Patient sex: M
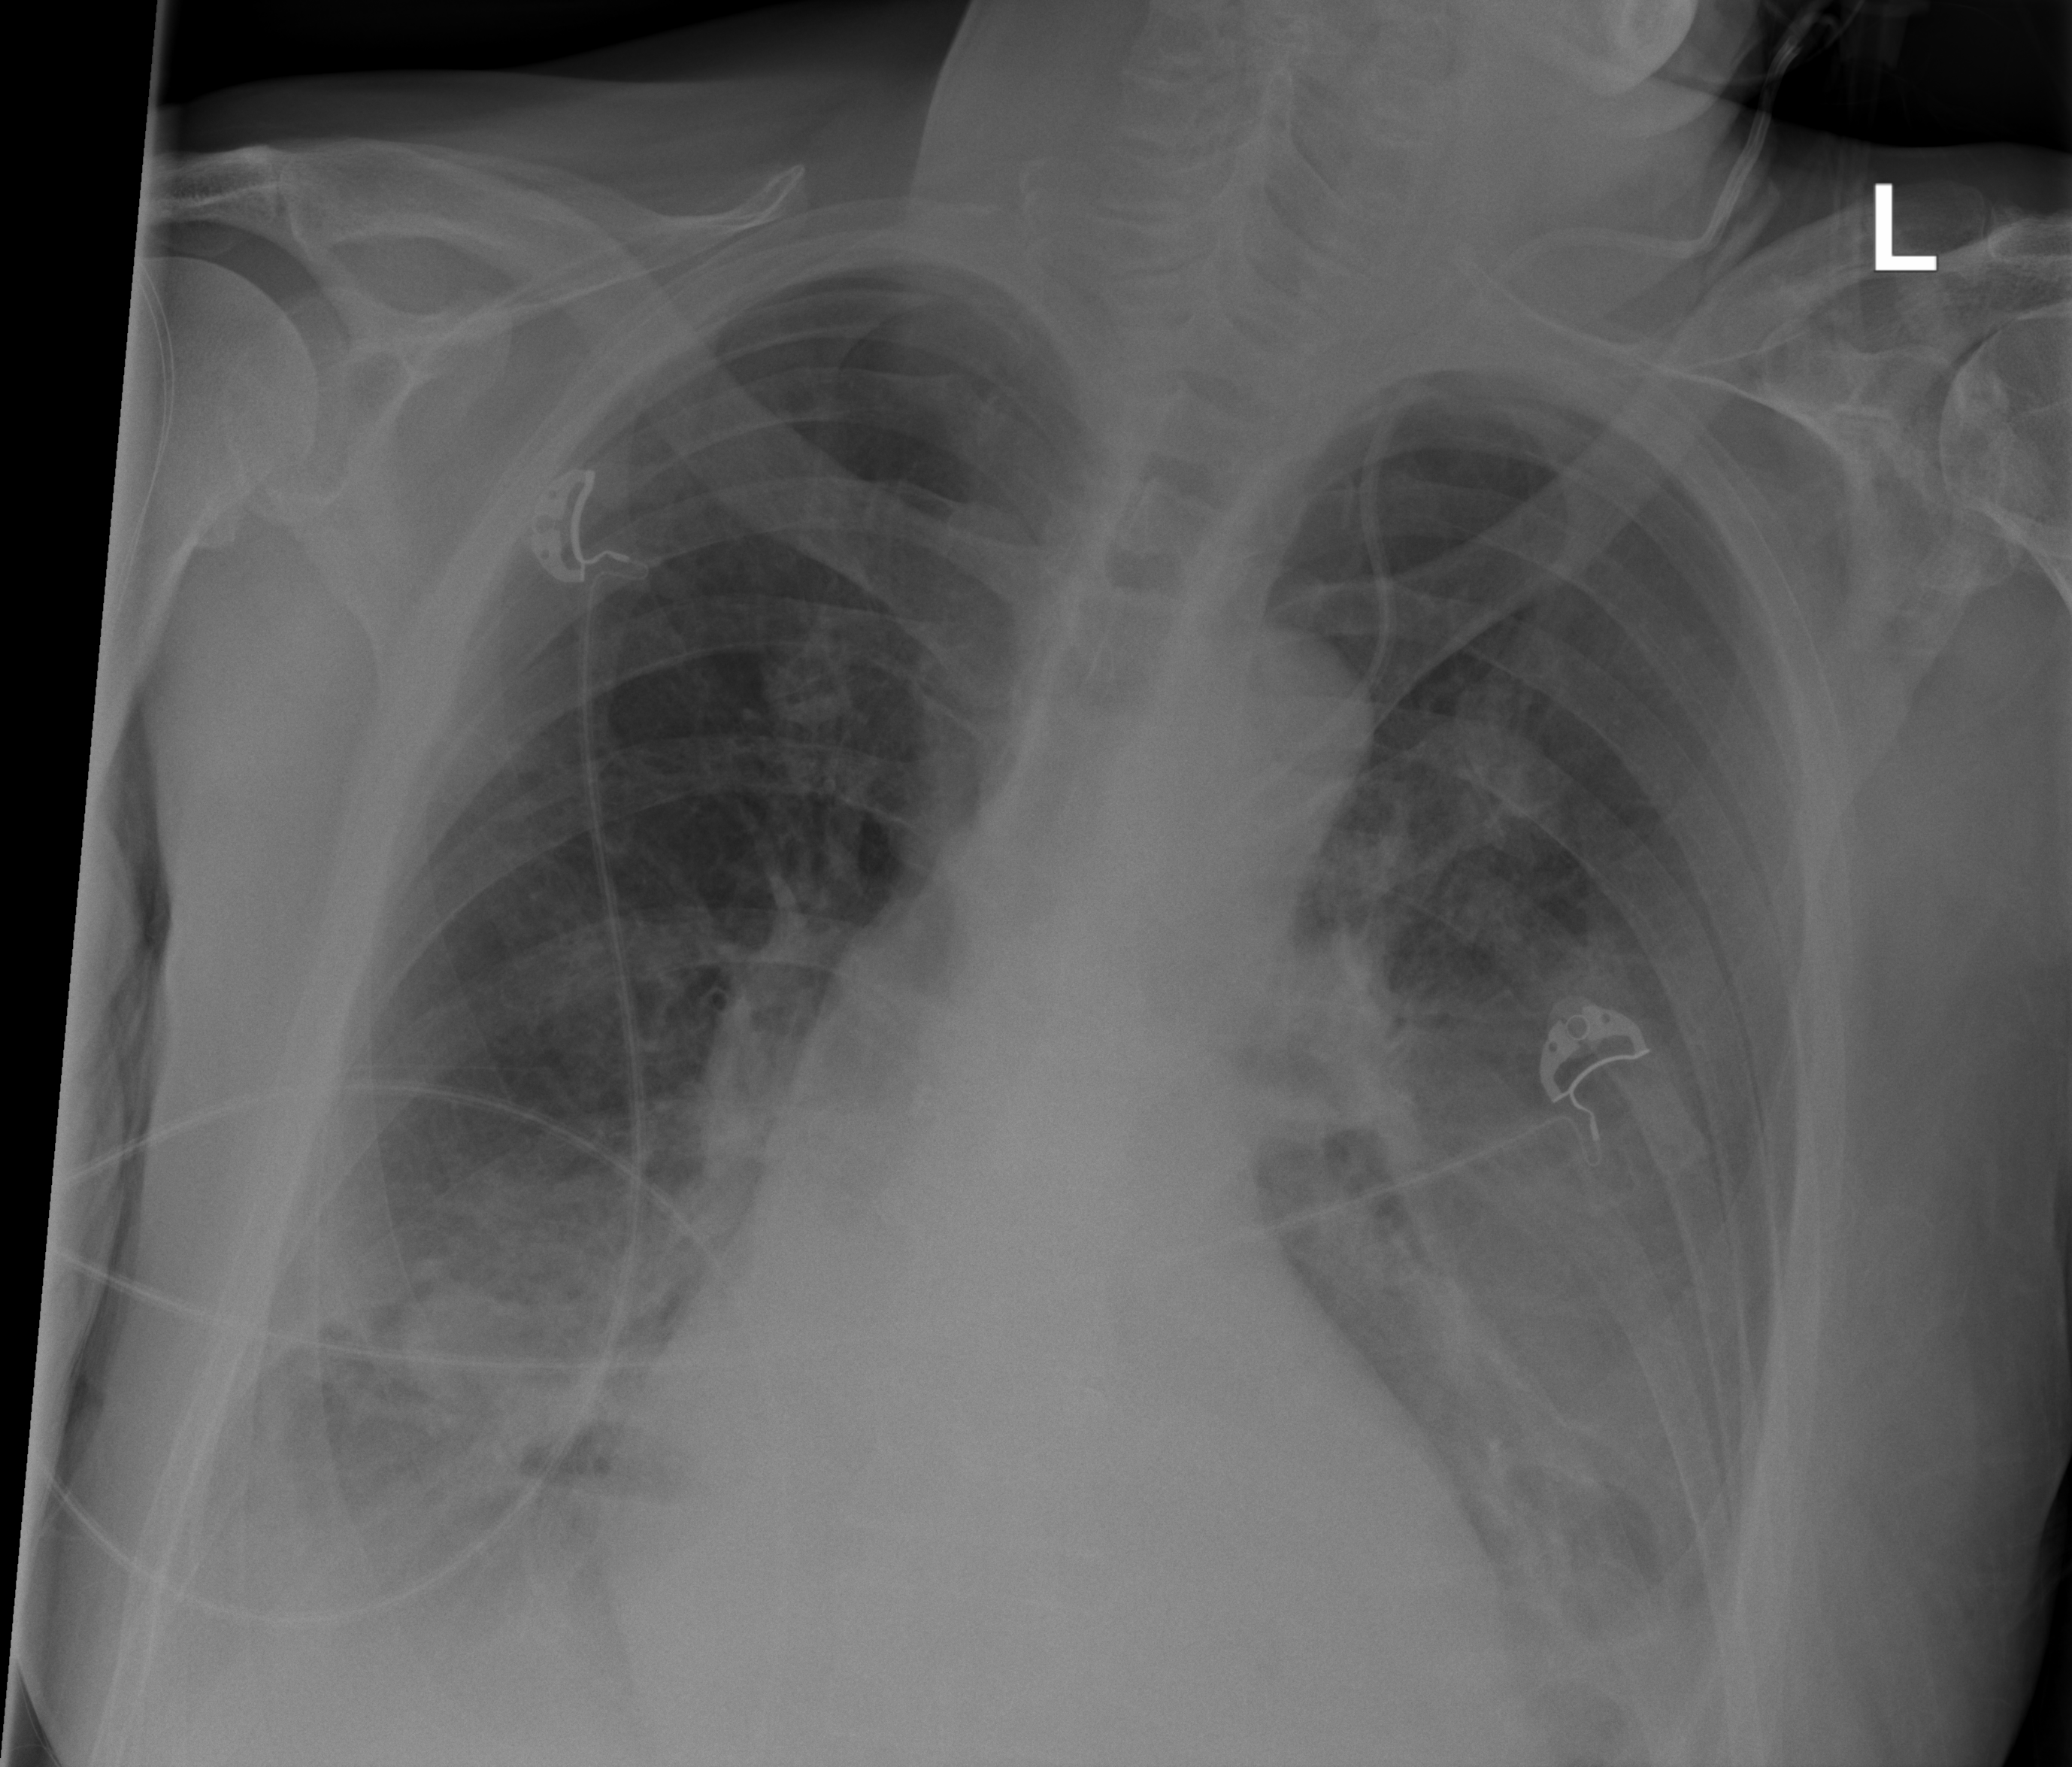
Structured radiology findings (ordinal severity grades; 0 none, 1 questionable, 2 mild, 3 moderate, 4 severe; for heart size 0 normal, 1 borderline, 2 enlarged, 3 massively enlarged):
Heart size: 1
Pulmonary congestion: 2
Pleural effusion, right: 3
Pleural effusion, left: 3
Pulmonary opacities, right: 2
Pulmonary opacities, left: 1
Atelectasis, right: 2
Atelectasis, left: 3